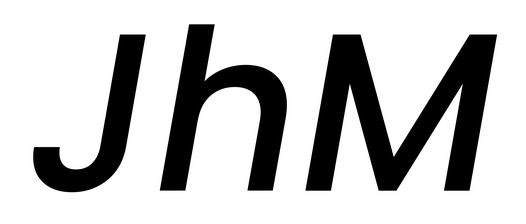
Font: Poppins-MediumItalic